Aerial crown-view tile of a tropical tree (Barro Colorado Island, Panama), acquired 20250124:
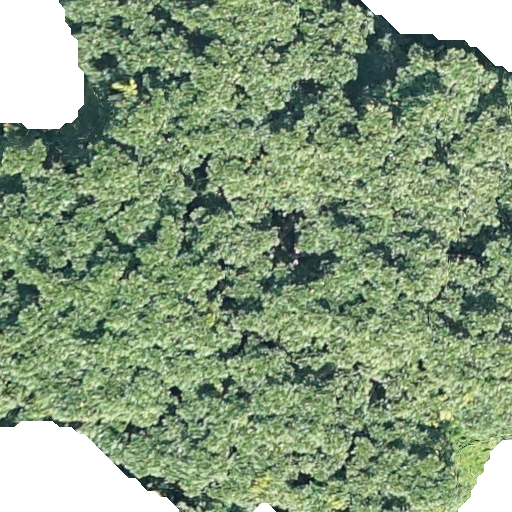
Species: Ficus obtusifolia
GBIF accepted scientific name: Ficus obtusifolia
Crown area: 441.856 m²